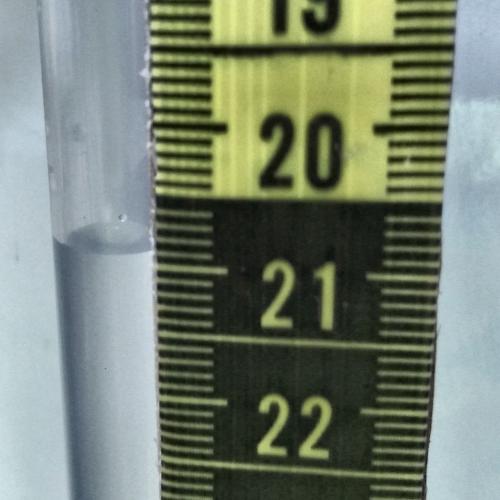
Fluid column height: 20.9 cm